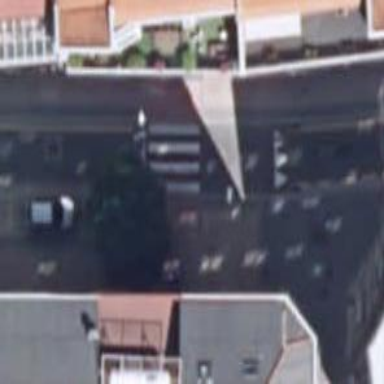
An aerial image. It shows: Uncontrolled zebra crossing with table for traffic calming.